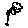
Label: flower